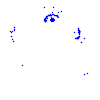
Particle: proton